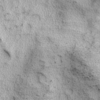
Label: not_dusty